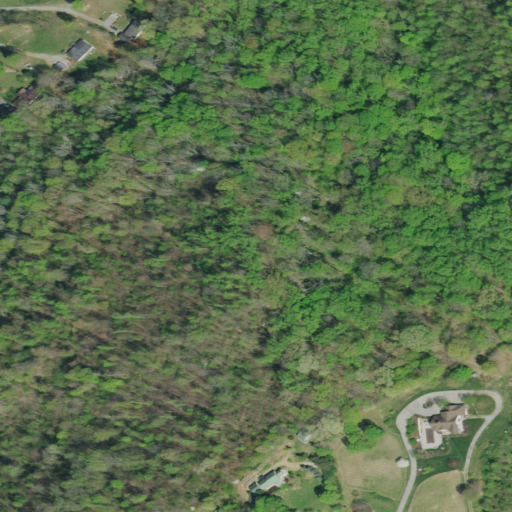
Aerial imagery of mountain in Tennessee named Buncombe Hill containing deciduous forest, pasture, open development, low intensity development, and mixed forest